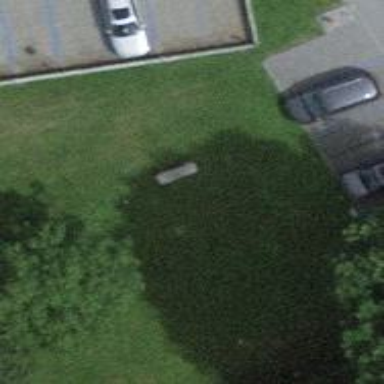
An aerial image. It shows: Concrete bench.